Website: ulta-beauty
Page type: payment
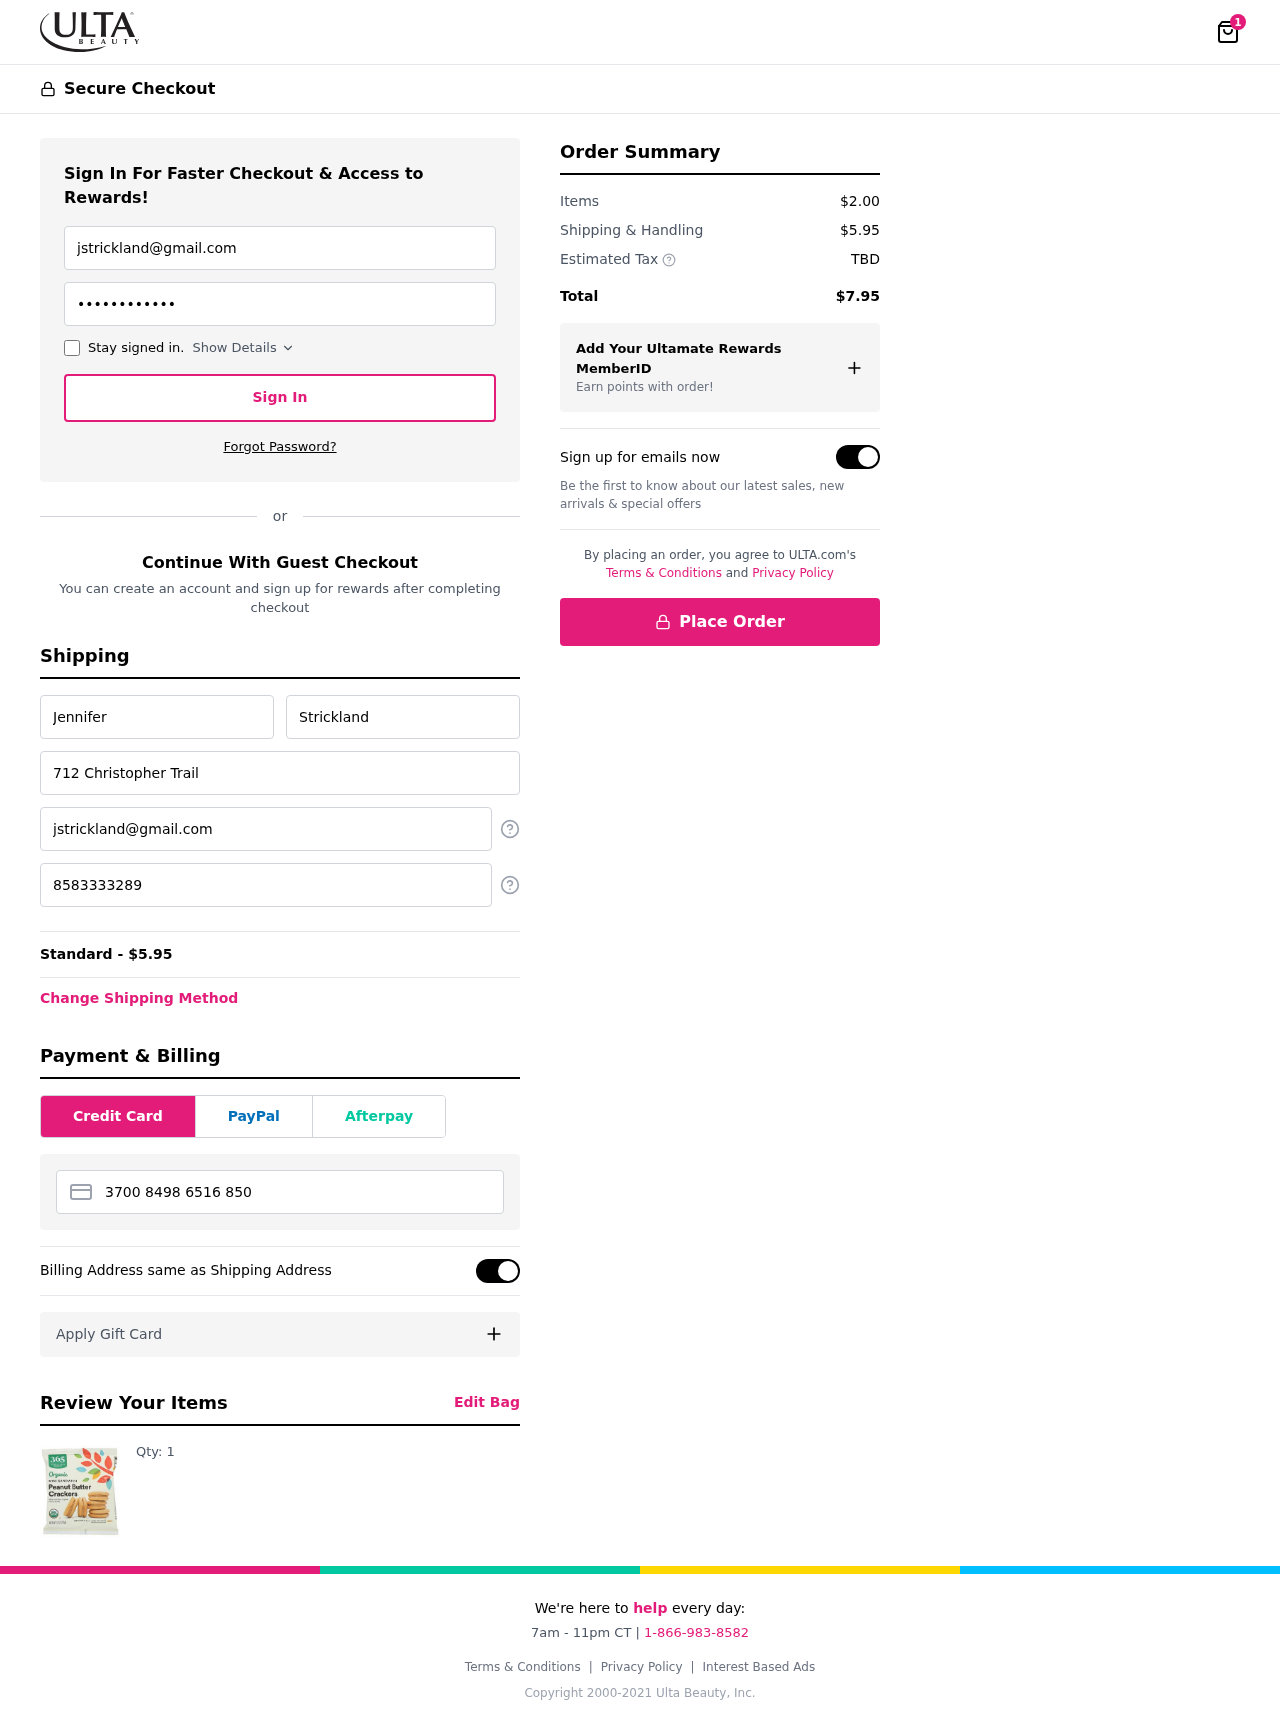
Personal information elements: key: PII_CARD_NUMBER
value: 3700 8498 6516 850
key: PII_EMAIL
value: jstrickland@gmail.com
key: PII_FIRSTNAME
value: Jennifer
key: PII_LASTNAME
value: Strickland
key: PII_PHONE
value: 8583333289
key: PII_STREET
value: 712 Christopher Trail
Product elements: key: PRODUCT1_QUANTITY
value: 1
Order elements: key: ORDER_NUM_ITEMS
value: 1
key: ORDER_SHIPPING_COST
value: $5.95
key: ORDER_SHIPPING_COST
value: Standard - $5.95
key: ORDER_SUBTOTAL
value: $2.00
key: ORDER_TAX
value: TBD
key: ORDER_TOTAL
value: $7.95